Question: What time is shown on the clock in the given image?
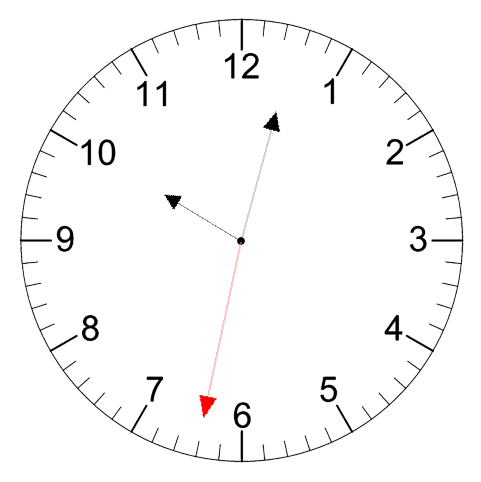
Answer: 10:02:32